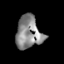
Tissue: skin
Cell type: Epithelial cells
Senescence score: 0.2809
Nuclear area (px): 804
Mean DAPI intensity: 138.581